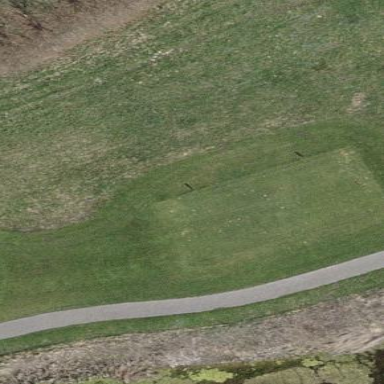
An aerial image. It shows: Golf tee.